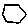
Label: hexagon